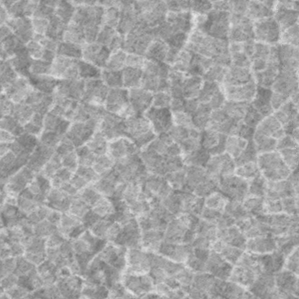
Label: frost